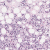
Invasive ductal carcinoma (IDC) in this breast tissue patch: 1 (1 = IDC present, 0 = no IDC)